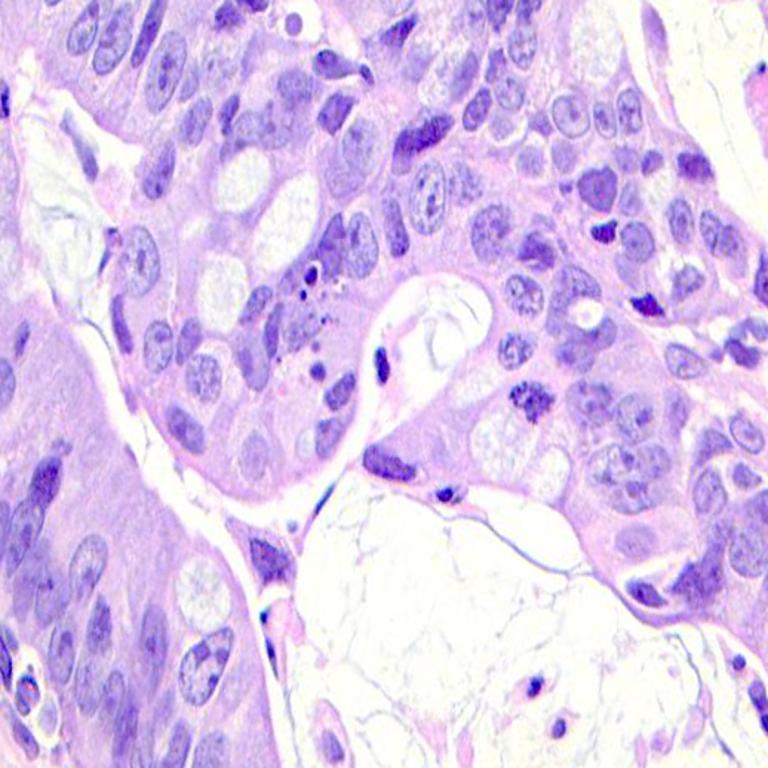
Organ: colon
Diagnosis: adenocarcinomas